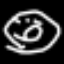
Label: donut